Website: macys
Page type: delivery-shipping
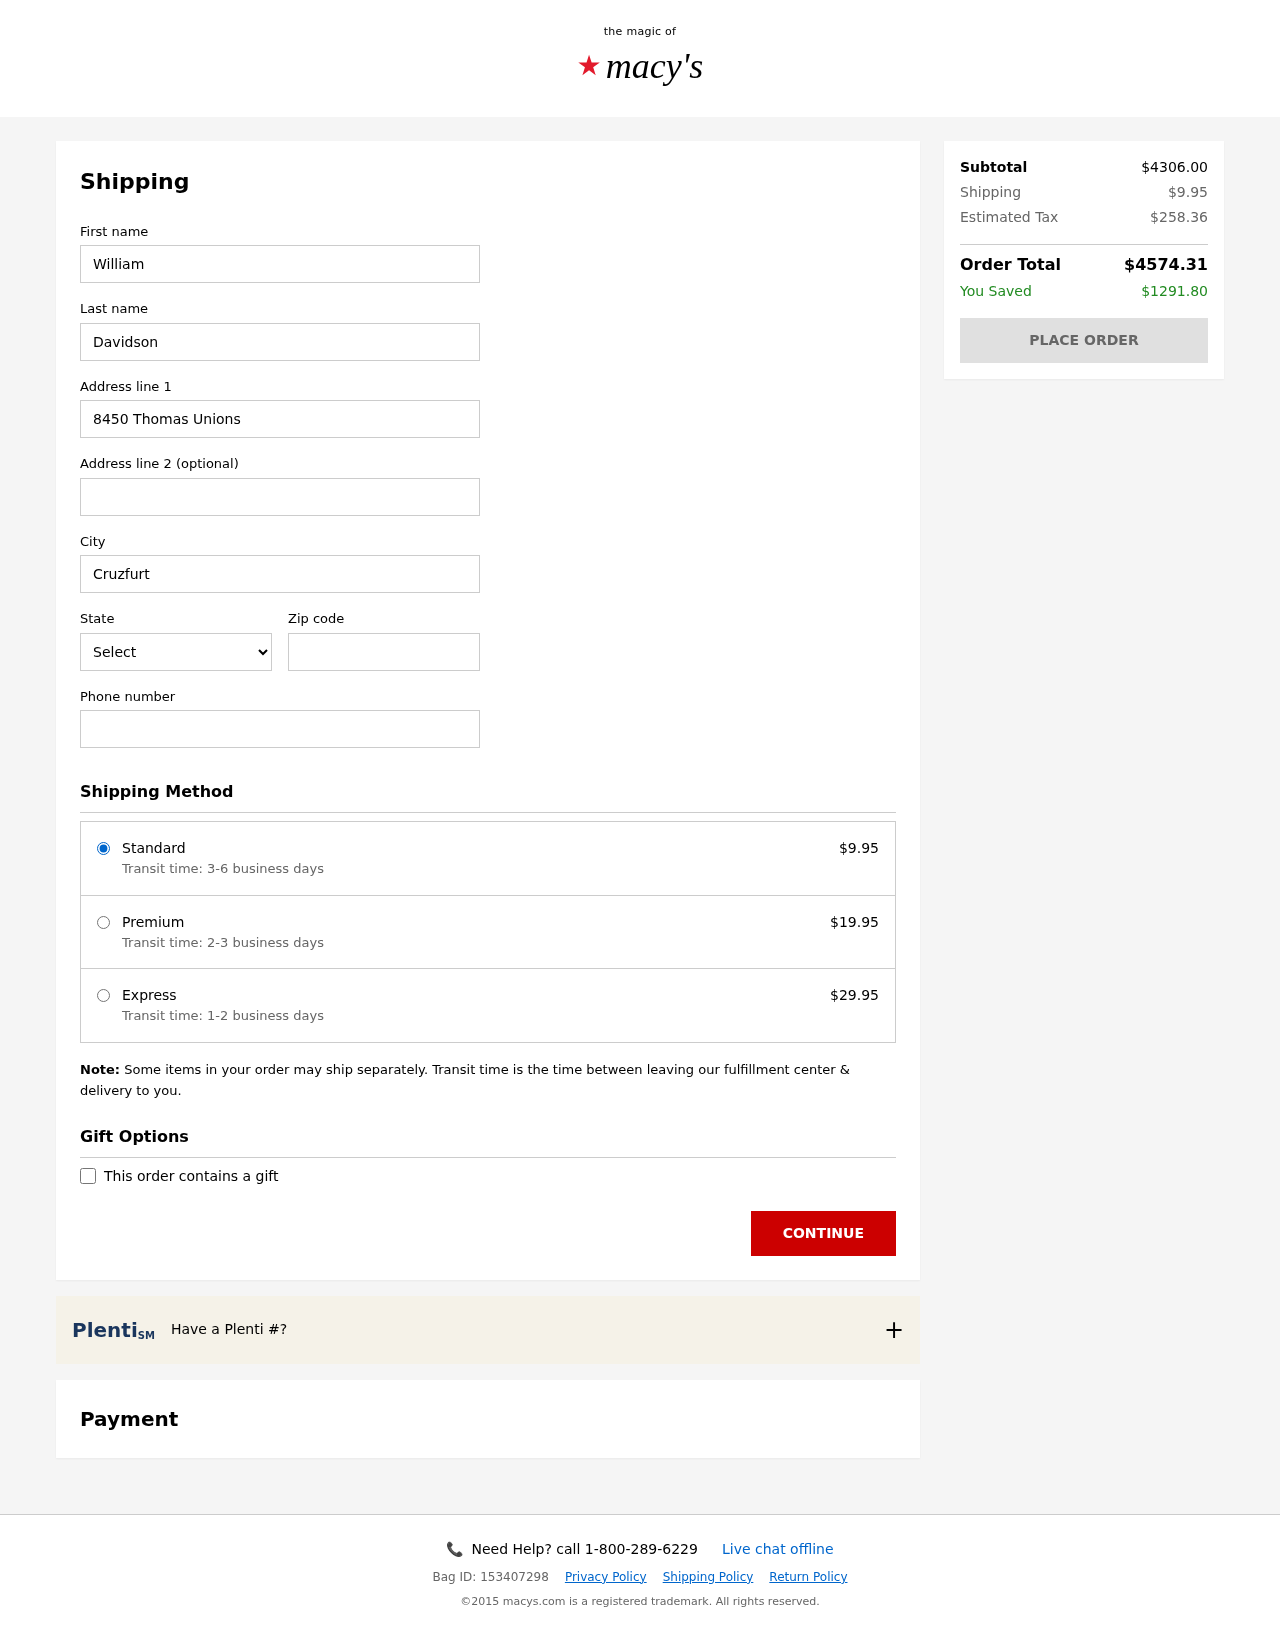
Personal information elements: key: PII_CITY
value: Cruzfurt
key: PII_FIRSTNAME
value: William
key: PII_LASTNAME
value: Davidson
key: PII_PHONE
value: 9143803514
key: PII_POSTCODE
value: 61004
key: PII_STATE_ABBR
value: MO
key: PII_STREET
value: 8450 Thomas Unions
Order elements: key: ORDER_SHIPPING_COST
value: $9.95
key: ORDER_SHIPPING_PREMIUM
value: $19.95
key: ORDER_SHIPPING_EXPRESS
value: $29.95
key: ORDER_SUBTOTAL
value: $4306.00
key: ORDER_TAX
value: $258.36
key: ORDER_TOTAL
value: $4574.31
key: ORDER_SAVINGS
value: $1291.80